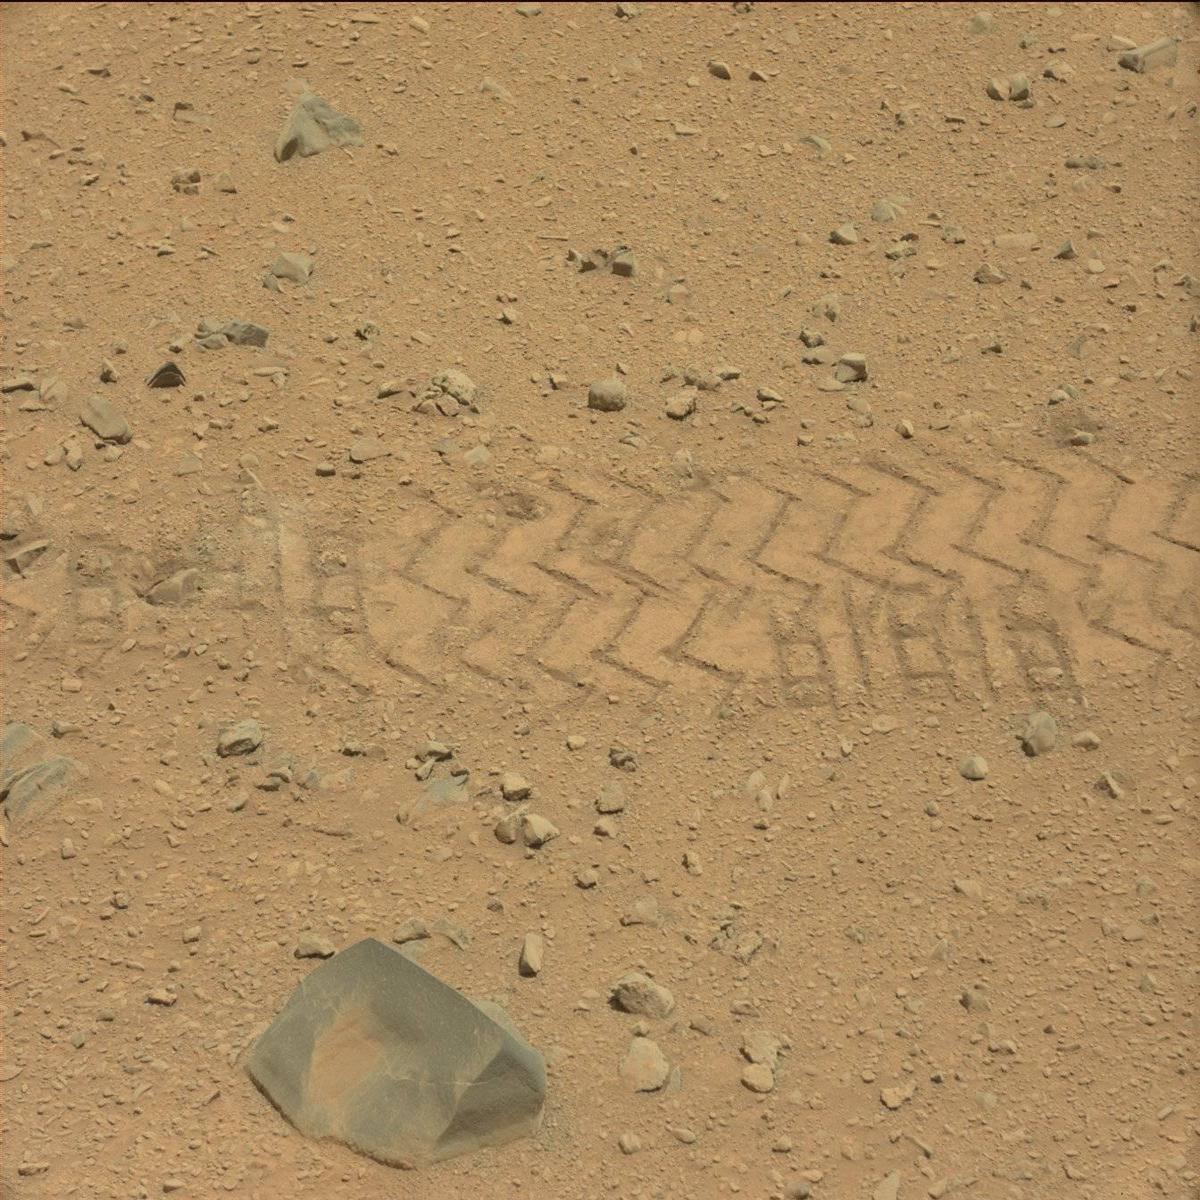
Terrain classes present: Bedrock, Sand / Soil, Track